Field crop: maize
Growth stage: 2
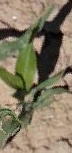
Species: maize